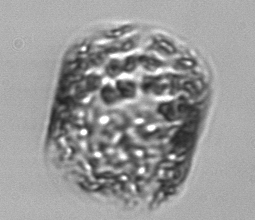
Label: Guinardia_flaccida